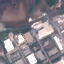
Land use / land cover: Industrial